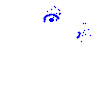
Particle: pion